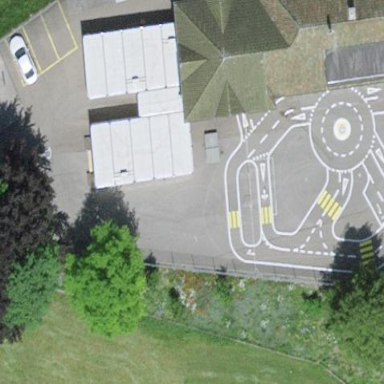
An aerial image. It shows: School.